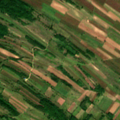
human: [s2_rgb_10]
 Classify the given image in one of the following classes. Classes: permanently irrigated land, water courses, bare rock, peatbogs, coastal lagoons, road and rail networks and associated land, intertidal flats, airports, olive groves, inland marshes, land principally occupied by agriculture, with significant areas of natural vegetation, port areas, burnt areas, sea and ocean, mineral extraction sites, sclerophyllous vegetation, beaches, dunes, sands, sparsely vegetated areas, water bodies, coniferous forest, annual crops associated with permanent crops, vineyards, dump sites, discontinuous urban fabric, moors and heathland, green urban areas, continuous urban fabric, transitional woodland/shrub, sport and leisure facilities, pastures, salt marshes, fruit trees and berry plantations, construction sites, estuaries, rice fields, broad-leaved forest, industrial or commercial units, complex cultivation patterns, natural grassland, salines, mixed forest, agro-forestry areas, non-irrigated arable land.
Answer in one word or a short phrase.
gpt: non-irrigated arable land, pastures, land principally occupied by agriculture, with significant areas of natural vegetation, broad-leaved forest, transitional woodland/shrub